Field crop: maize
Growth stage: 2
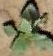
Species: datura